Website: crate-barrel
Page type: address-validator
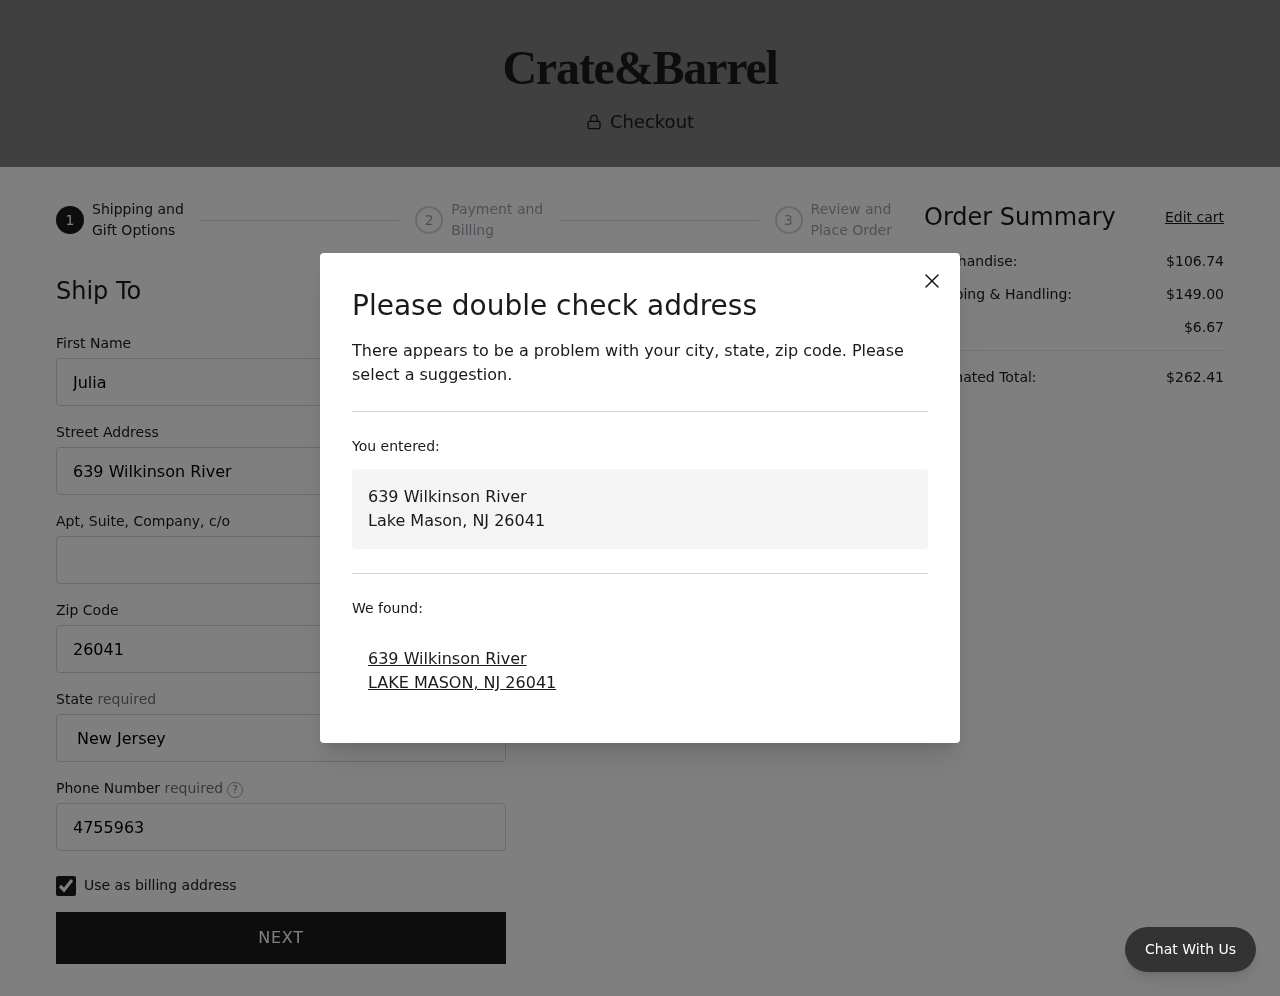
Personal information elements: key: PII_CITY
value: Lake Mason
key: PII_CITY
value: LAKE MASON
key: PII_FIRSTNAME
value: Julia
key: PII_PHONE
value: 4755963200
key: PII_POSTCODE
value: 26041
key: PII_STATE
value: New Jersey
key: PII_STATE_ABBR
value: NJ
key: PII_STREET
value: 639 Wilkinson River
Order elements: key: ORDER_SUBTOTAL
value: $106.74
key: ORDER_SHIPPING_COST
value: $149.00
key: ORDER_TAX
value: $6.67
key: ORDER_TOTAL
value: $262.41